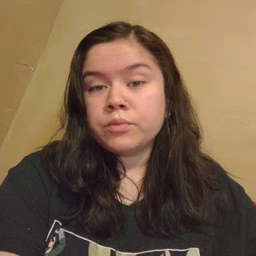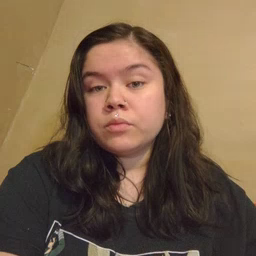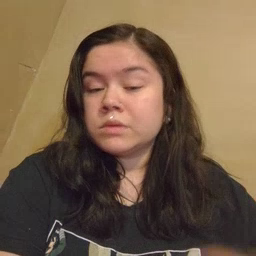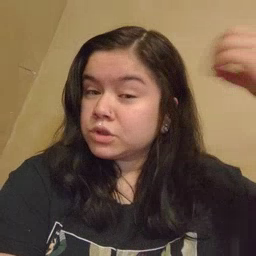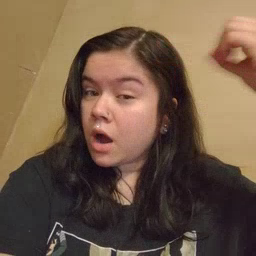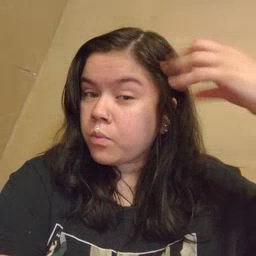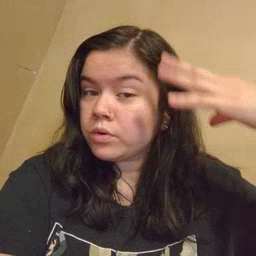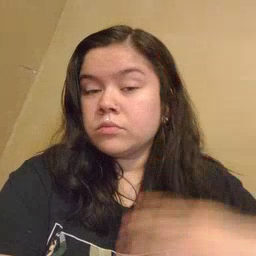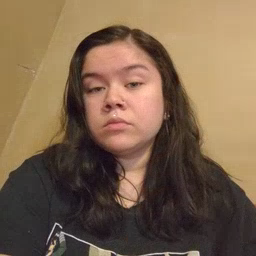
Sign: shower